Question: What is the reading of the measurement in the image?
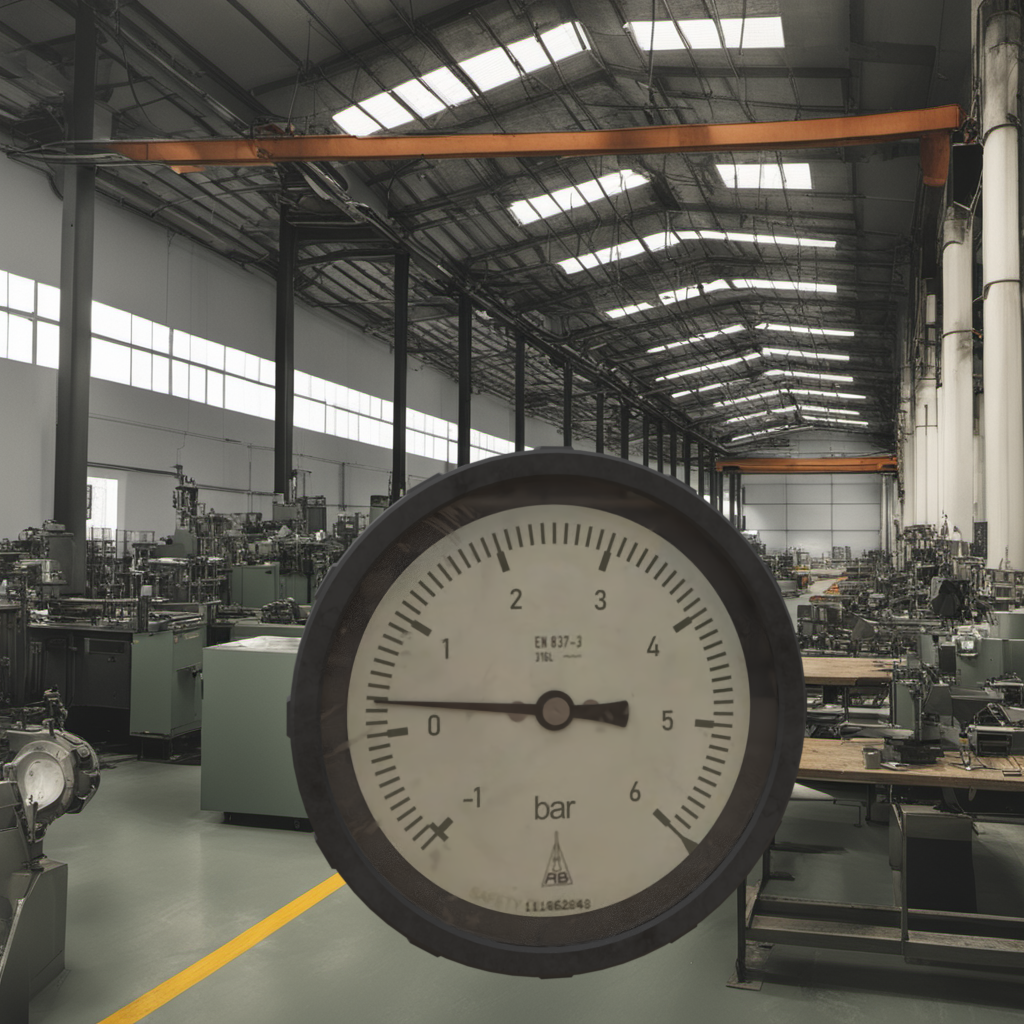
Answer: The result is 0.27
Question: What is the range of this measurement?
Answer: The range is from -1 to 6
Question: What is the minimum and maximum value of the measurement shown in the image?
Answer: The minimum value is -1 and the maximum value is 6